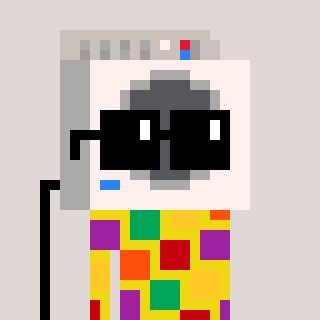
a pixel art character with square black sunglasses, a washing machine-shaped head and a yellow-colored body on a warm background